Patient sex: M
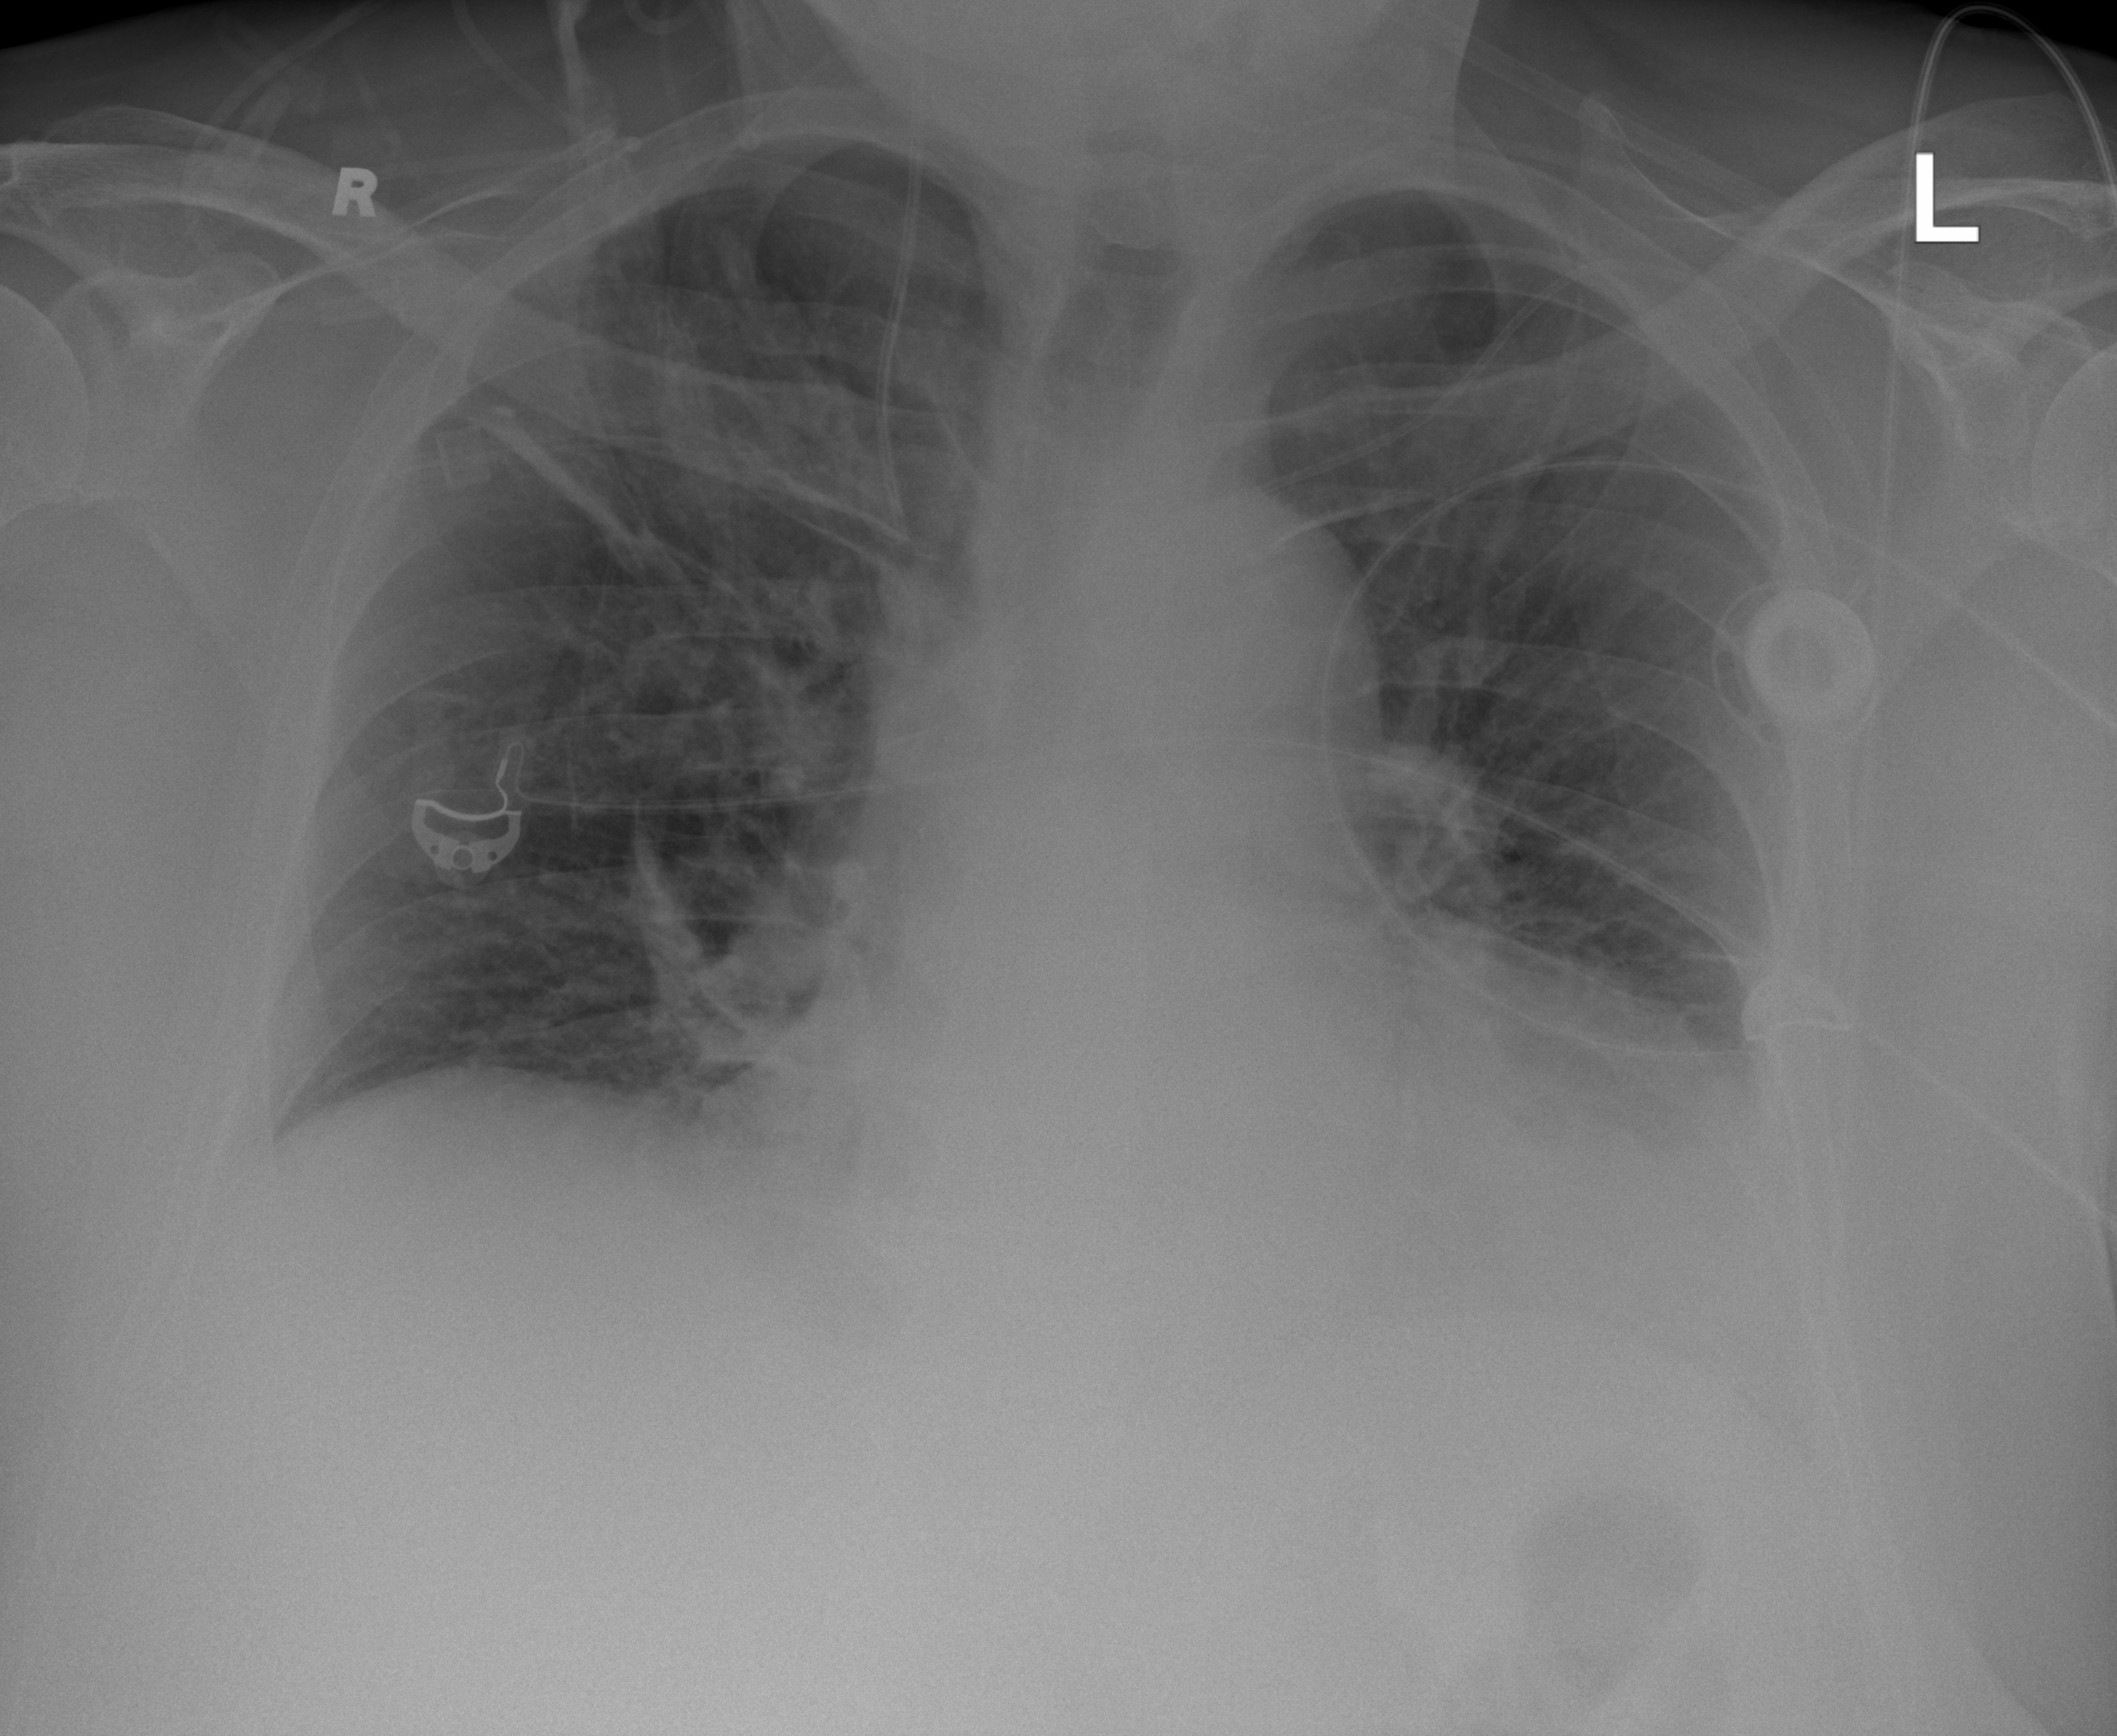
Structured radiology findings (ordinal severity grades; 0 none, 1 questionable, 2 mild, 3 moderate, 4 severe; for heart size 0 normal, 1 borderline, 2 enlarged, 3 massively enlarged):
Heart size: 2
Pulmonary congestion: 2
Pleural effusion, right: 0
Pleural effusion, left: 2
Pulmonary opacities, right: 1
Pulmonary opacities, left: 2
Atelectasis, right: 1
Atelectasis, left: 3